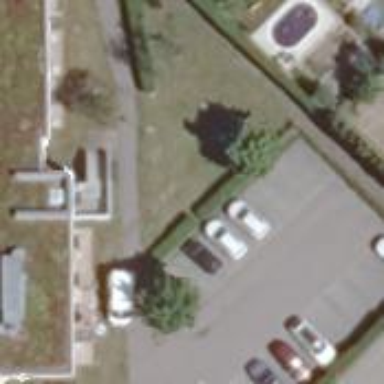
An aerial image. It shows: Parking area with surface.